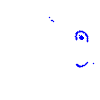
Particle: pion